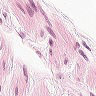
Metastatic tissue present: no